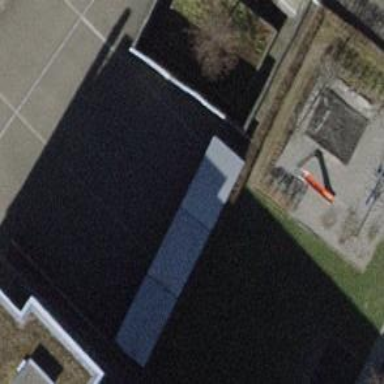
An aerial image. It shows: View of roof of building.